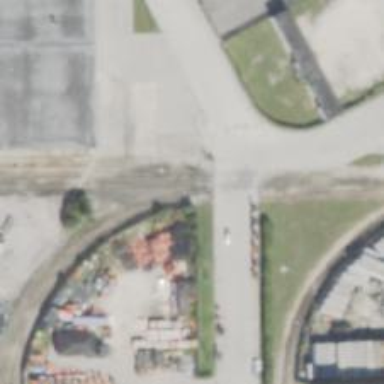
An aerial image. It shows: Disused railway spur line.